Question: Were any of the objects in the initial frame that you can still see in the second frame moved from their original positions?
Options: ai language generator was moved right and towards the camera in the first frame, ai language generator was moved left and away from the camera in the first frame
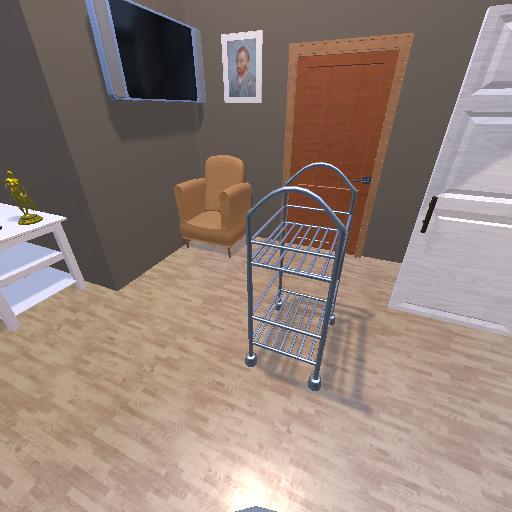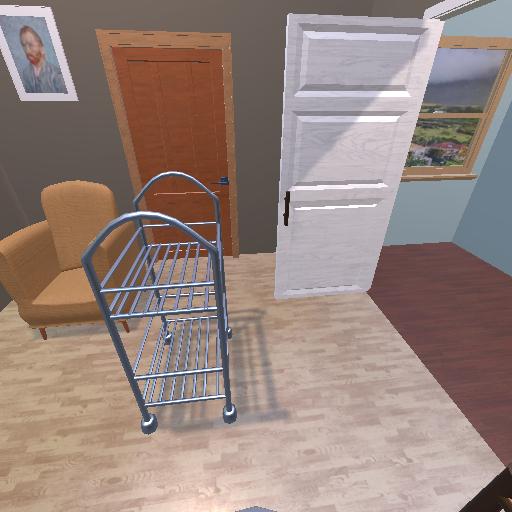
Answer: ai language generator was moved right and towards the camera in the first frame